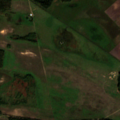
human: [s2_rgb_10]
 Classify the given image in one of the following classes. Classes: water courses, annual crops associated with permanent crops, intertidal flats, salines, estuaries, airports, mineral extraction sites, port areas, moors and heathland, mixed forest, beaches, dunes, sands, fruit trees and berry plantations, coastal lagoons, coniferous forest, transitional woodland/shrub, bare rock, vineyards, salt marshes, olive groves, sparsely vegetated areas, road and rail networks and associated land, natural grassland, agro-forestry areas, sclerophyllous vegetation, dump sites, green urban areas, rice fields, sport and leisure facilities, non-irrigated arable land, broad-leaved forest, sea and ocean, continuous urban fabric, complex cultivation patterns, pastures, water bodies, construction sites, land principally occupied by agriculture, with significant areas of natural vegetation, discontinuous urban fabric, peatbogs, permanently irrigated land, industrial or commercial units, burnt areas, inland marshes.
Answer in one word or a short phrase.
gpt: non-irrigated arable land, fruit trees and berry plantations, pastures, complex cultivation patterns, transitional woodland/shrub